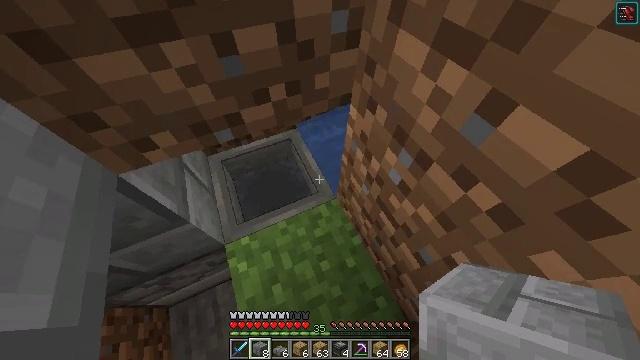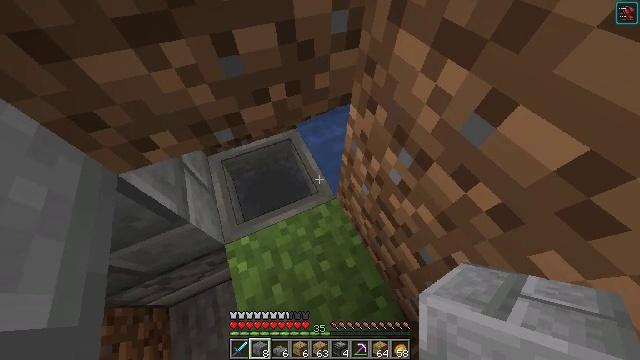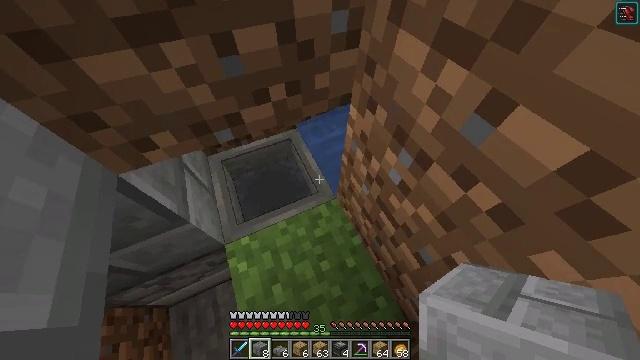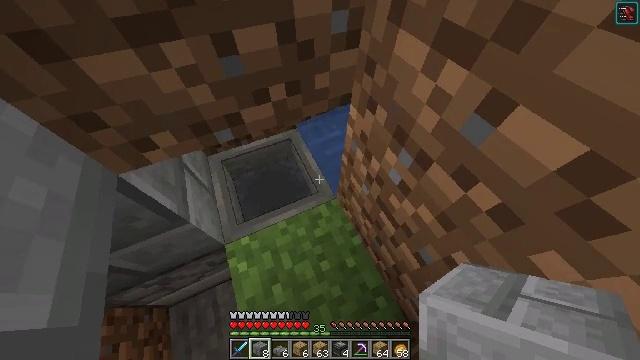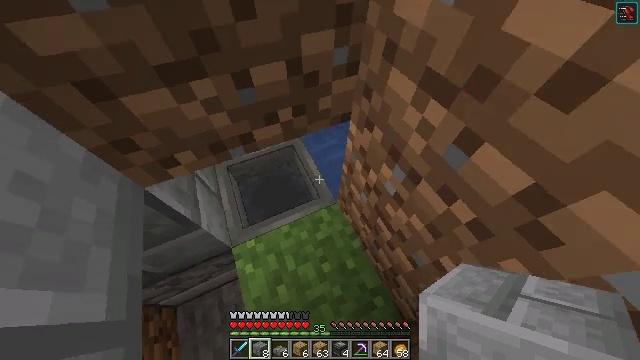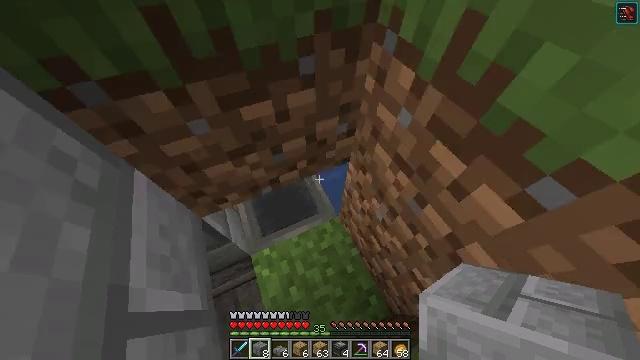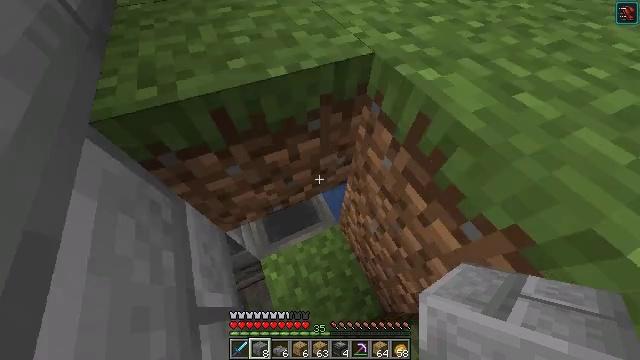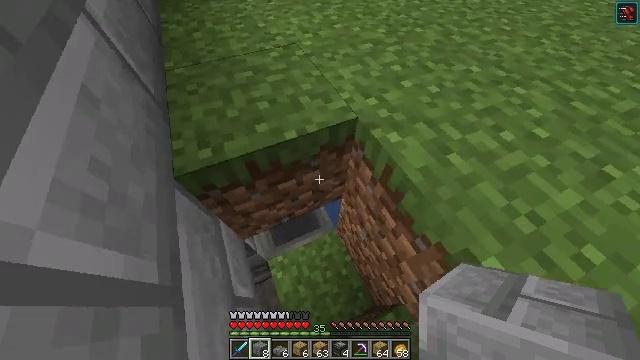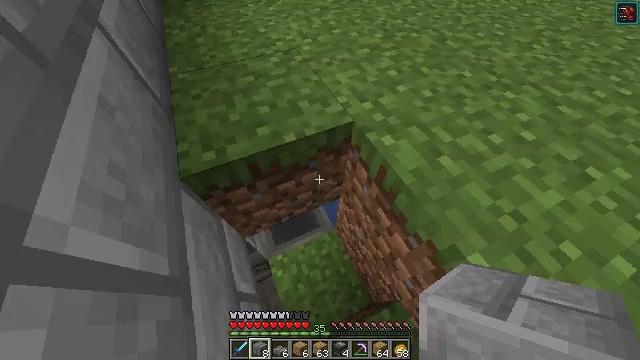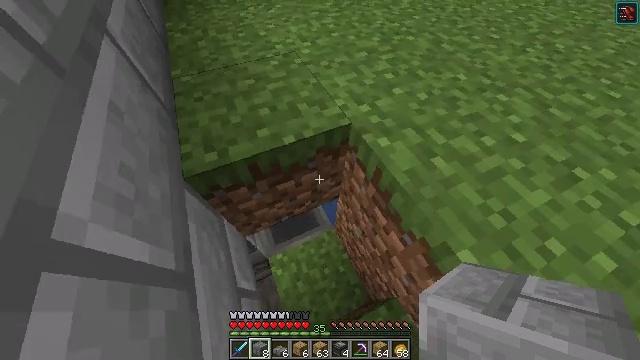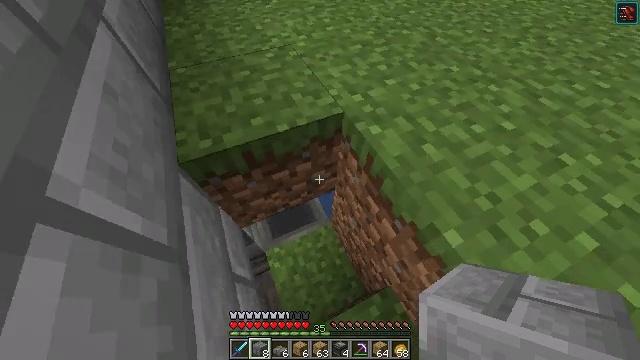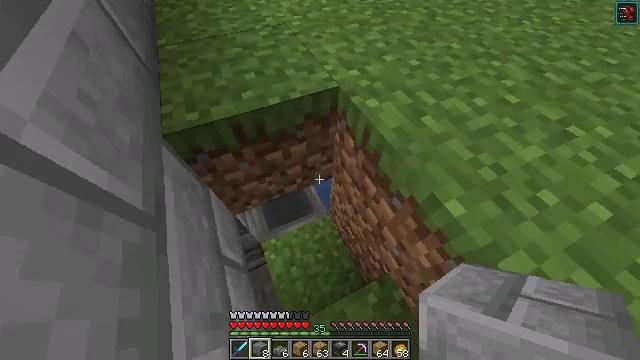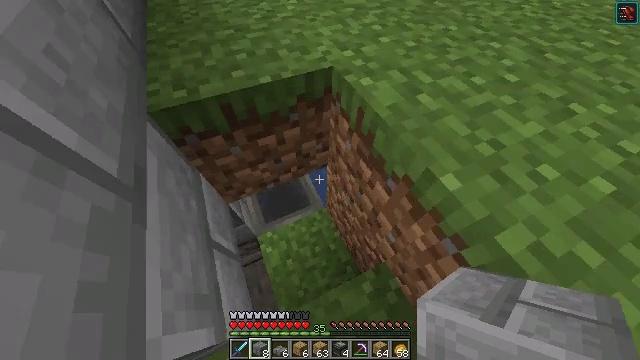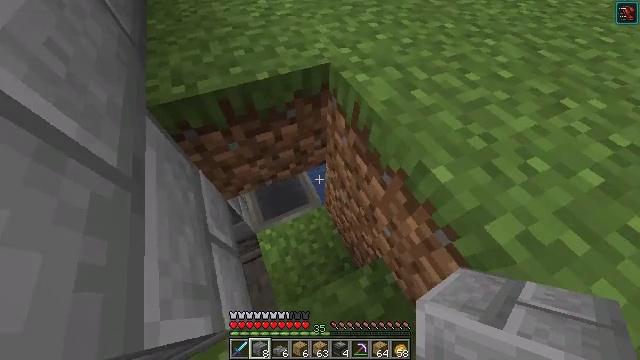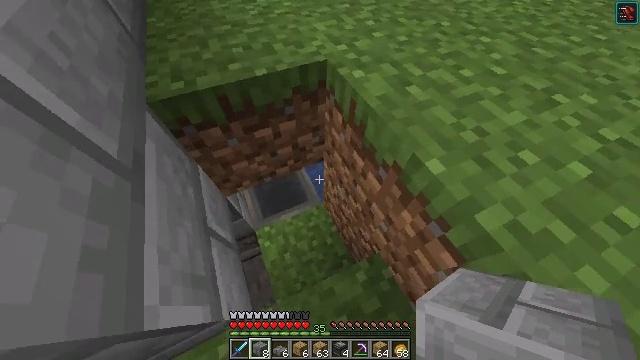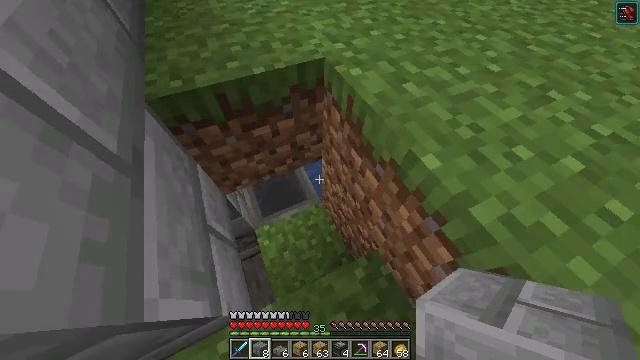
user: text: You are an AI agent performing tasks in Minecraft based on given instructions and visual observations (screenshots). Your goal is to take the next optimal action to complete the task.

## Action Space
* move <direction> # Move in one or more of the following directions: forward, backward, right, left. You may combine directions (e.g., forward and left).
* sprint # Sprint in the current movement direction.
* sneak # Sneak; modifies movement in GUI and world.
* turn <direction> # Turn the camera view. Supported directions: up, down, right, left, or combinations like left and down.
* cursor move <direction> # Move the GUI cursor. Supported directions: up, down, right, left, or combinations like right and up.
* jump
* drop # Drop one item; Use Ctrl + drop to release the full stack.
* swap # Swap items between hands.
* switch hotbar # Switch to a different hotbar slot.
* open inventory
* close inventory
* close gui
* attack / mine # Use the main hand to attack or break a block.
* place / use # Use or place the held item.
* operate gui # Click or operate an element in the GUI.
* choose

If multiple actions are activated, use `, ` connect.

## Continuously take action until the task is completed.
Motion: motion action
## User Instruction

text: Get stone bricks for construction purposes.
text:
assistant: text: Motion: no_op
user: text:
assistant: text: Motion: no_op
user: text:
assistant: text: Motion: no_op
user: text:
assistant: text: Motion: move back, jump
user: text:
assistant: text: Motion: move back and move right, jump
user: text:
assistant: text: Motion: move back and move right, jump
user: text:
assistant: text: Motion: move back and move right, jump
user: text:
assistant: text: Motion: move back and move right, jump
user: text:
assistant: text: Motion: move back and move right, jump
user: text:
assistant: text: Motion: move back
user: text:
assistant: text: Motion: no_op
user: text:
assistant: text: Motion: no_op
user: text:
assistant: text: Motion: no_op
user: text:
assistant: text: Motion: no_op
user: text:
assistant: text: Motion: no_op
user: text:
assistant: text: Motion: turn right
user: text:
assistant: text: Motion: turn right and up
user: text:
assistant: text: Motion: move right, turn right and up, jump
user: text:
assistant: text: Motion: move right, jump
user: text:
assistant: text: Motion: move right, jump
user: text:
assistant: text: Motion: move right, jump
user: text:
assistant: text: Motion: move forward and move right, jump
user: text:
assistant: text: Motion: move forward and move right
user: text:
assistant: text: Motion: move forward and move right
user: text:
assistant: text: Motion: move forward, turn right and up
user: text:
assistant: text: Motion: move forward, turn right and up
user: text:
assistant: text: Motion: move forward, turn right and up
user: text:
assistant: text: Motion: move forward, turn left and up
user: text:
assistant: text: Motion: move forward, turn left
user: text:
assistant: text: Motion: move forward, turn right